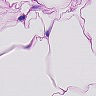
Metastatic tissue present: no